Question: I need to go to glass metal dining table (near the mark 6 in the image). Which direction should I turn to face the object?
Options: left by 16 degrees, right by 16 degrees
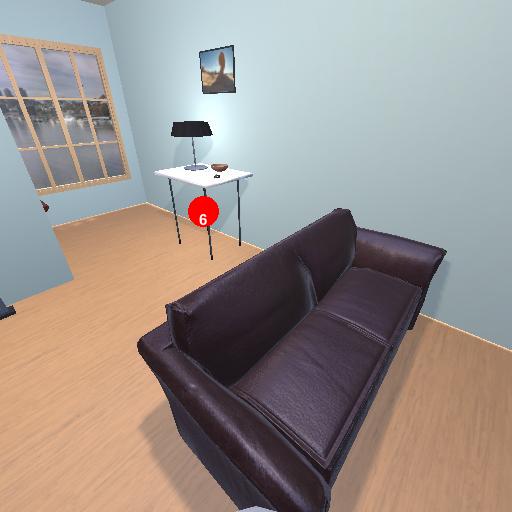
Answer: left by 16 degrees